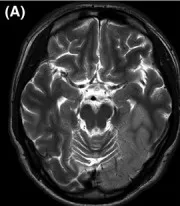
Transverse magnetic resonance (MR) images. T2WI.
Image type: radiology (mri)